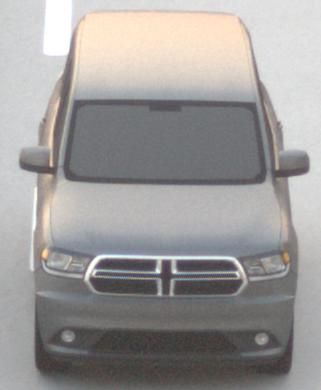
Make: Dodge
Model: Durango
Detailed model: Gen. 3
Model produced from: 2010
Doors: 5
Color: gray
Road condition: dry road
Daytime: dawn
Contrast: low contrast